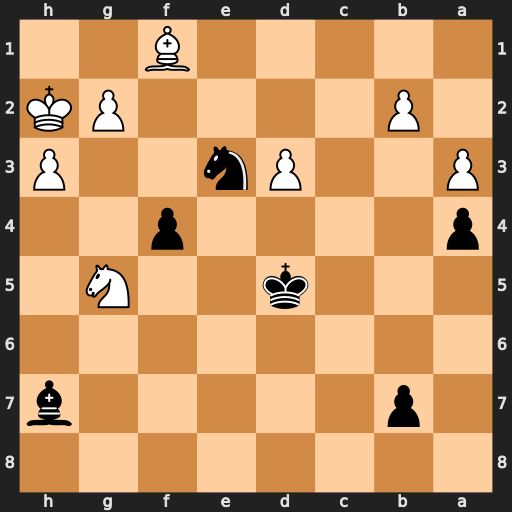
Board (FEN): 8/1p5b/8/3k2N1/p4p2/P2Pn2P/1P4PK/5B2
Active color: b
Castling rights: -
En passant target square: -
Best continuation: Nxf1+ Kg1 Bxd3